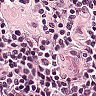
Metastatic tissue present: no